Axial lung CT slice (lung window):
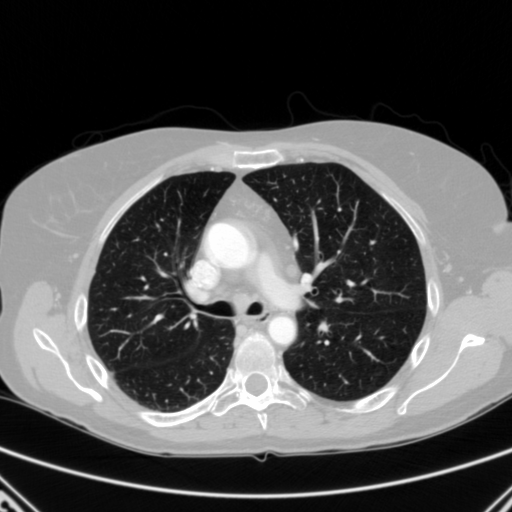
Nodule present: no